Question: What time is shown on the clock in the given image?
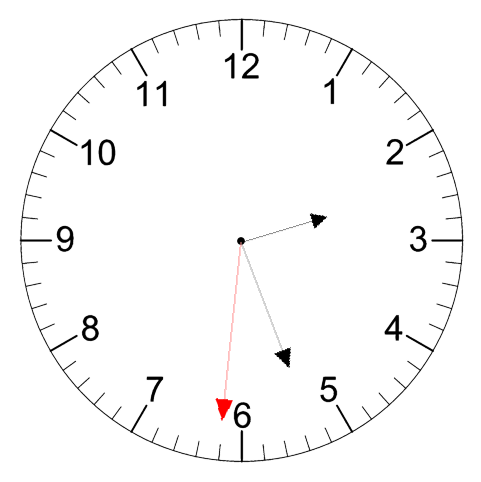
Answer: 02:26:31